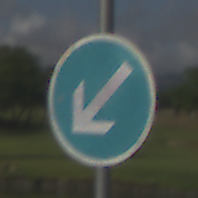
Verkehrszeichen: VorgeschriebeneVorbeifahrtLinks
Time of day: MorningAfternoon
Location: Outdoor (Nature)
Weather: PartlyCloudy
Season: NotSpecified
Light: Natural